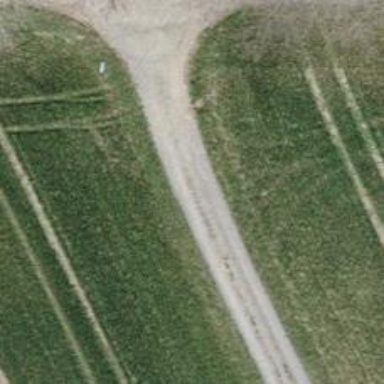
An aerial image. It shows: Gravel track of grade3 type.